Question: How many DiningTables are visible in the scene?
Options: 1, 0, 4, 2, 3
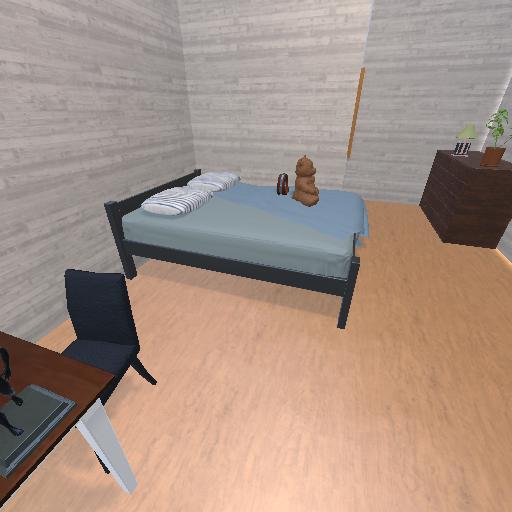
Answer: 1